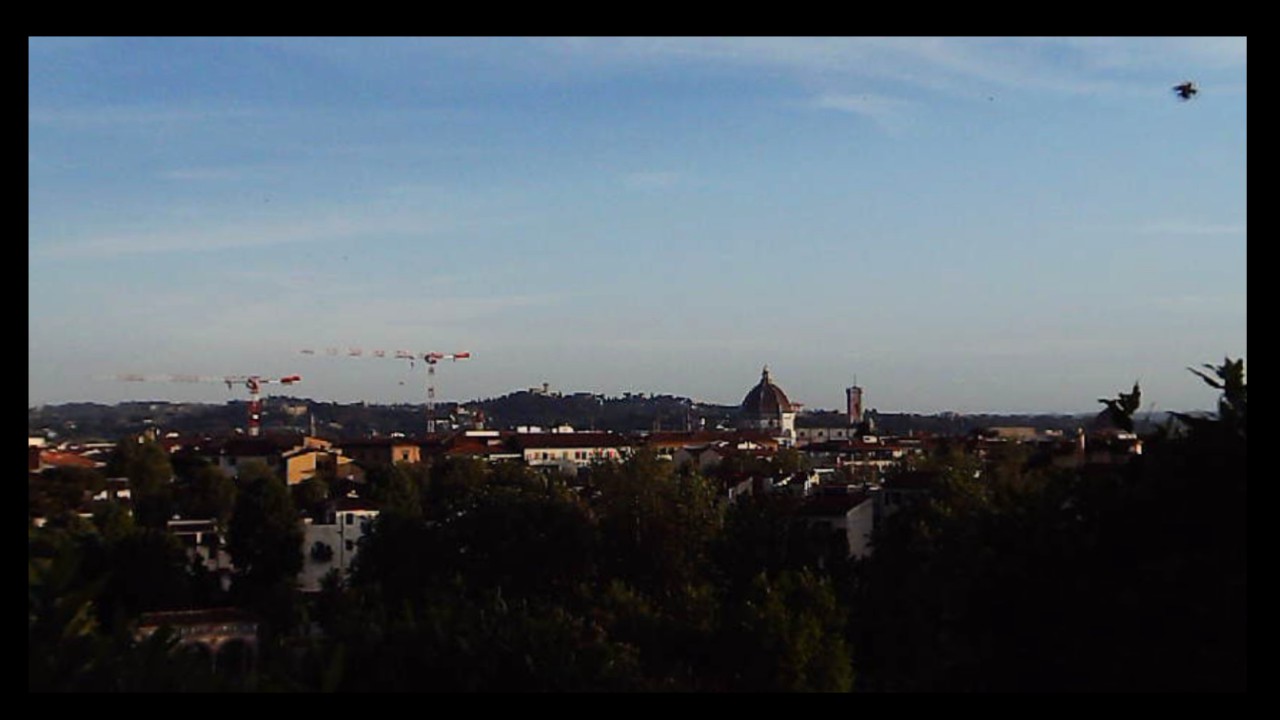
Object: DarwinFPV cineape20